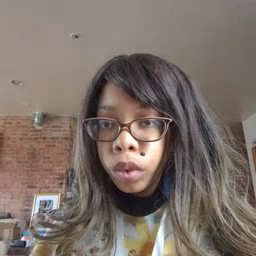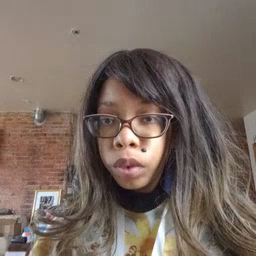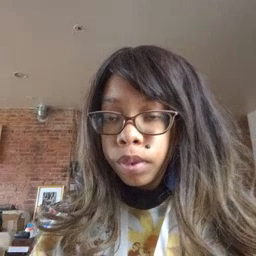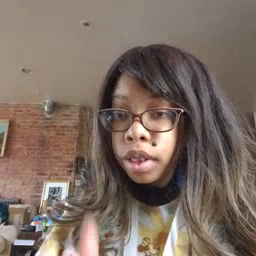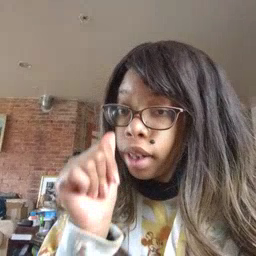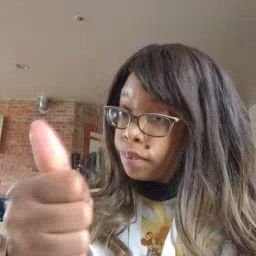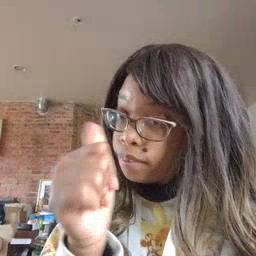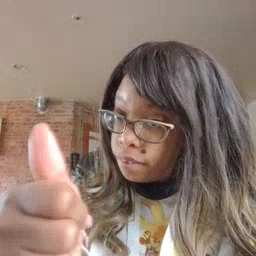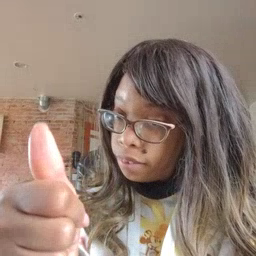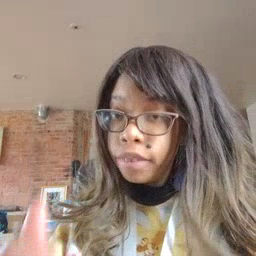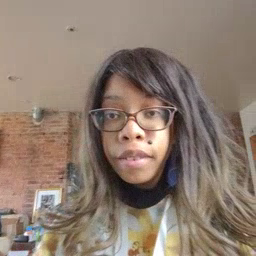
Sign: yourself